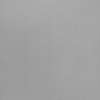
Label: dusty